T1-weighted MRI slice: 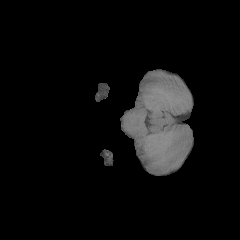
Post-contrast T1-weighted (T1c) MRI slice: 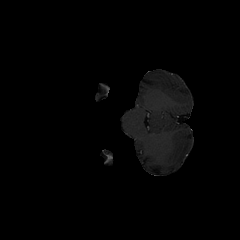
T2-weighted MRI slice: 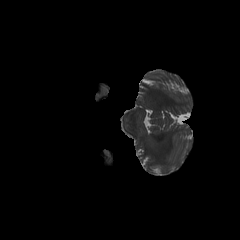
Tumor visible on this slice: no